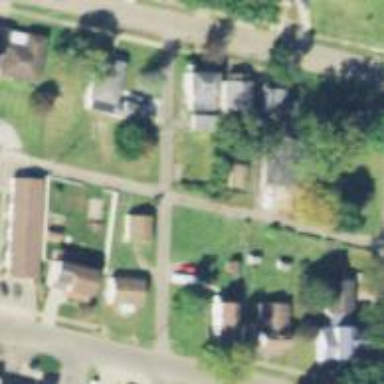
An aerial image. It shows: Alley classified as service road.